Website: ulta-beauty
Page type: account-selection
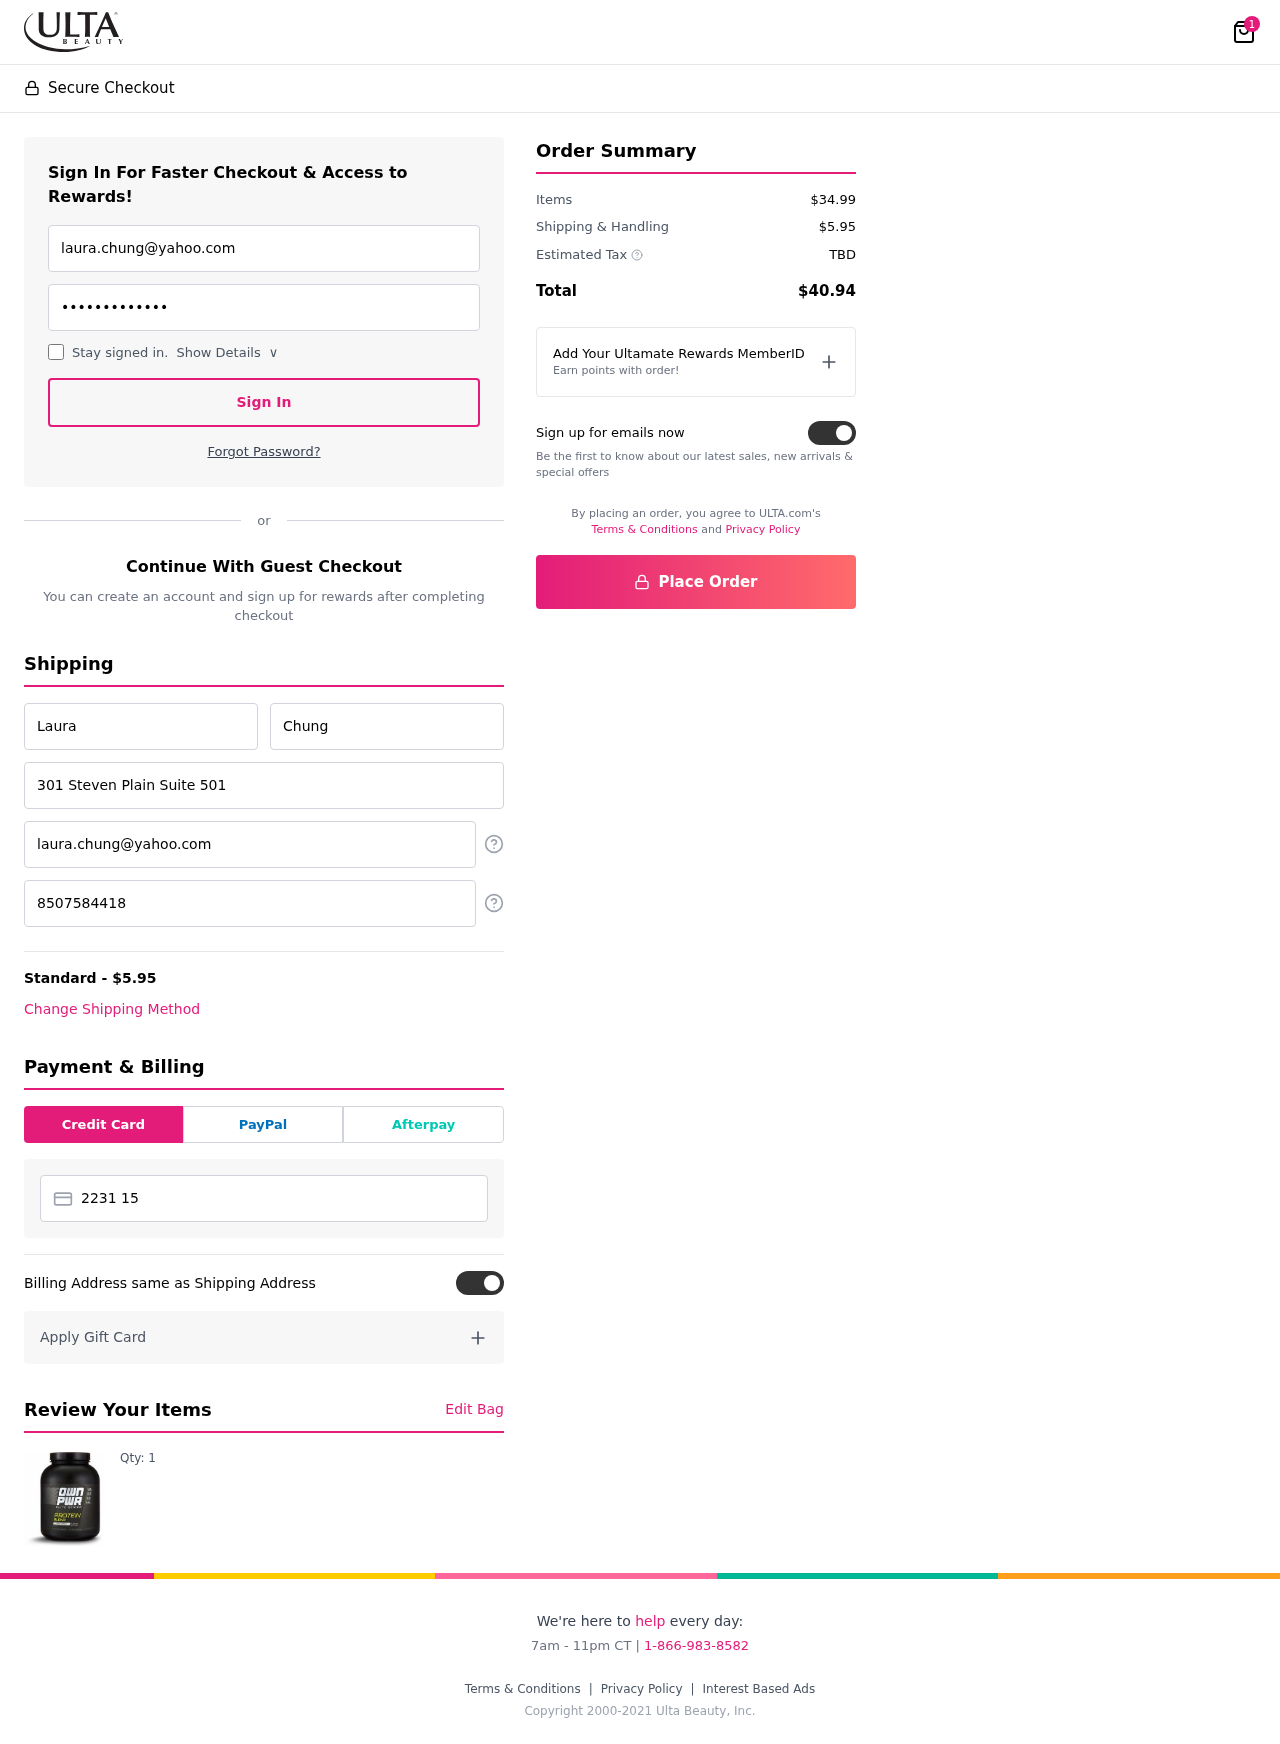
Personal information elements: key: PII_CARD_NUMBER
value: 2231 1500 8115 6903
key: PII_EMAIL
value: laura.chung@yahoo.com
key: PII_EMAIL2
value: laura.chung@yahoo.com
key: PII_FIRSTNAME
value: Laura
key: PII_LASTNAME
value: Chung
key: PII_PHONE
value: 8507584418
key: PII_STREET
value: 301 Steven Plain Suite 501
Product elements: key: PRODUCT1_QUANTITY
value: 1
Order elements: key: ORDER_NUM_ITEMS
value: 1
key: ORDER_SHIPPING_COST
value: $5.95
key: ORDER_SUBTOTAL
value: $34.99
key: ORDER_TAX
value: TBD
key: ORDER_TOTAL
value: $40.94